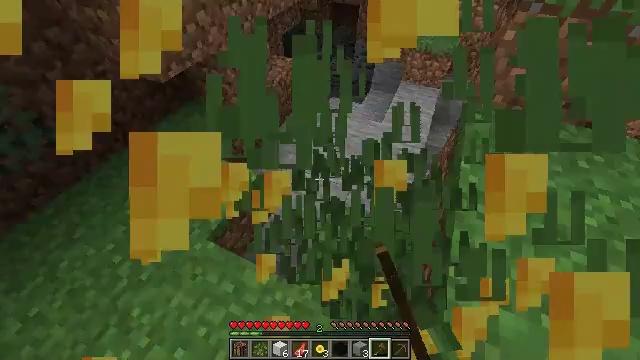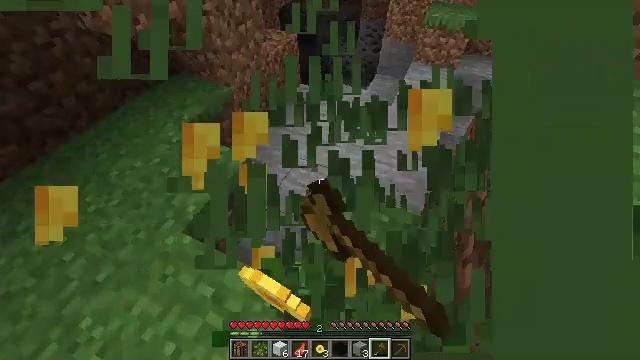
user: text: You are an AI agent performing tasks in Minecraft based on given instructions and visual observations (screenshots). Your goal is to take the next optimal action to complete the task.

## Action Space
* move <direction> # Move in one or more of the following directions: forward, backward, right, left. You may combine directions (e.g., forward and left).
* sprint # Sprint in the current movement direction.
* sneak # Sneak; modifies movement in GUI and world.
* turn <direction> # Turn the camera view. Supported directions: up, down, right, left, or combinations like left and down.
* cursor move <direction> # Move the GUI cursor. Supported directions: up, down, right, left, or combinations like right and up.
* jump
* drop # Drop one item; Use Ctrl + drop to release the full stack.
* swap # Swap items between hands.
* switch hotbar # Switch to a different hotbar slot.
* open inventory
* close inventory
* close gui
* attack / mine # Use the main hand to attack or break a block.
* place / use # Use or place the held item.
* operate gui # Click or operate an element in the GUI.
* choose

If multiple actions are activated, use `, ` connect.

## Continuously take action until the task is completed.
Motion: motion action
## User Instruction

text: Mine tall grass from the ground.
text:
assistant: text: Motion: attack / mine
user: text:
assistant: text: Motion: attack / mine